Question: I can't understand how I can shift bits correctly in my C++ code:
'''
uint64 iSteamId = FCString::Atoi(*gz_pid);
uint8 UniverseAccount = (iSteamId << 56) & 0xFF; // X
uint8 LowestBit = (iSteamId >> 63) & 0xFF; // Y
uint32 AccountNumber = (iSteamId << 32) & 0x7FFFFFF; // Z
gz_SteamId += "STEAM_" + FString::FromInt(UniverseAccount) + ":" + FString::FromInt(LowestBit) + ":" + FString::FromInt(AccountNumber);
'''
The image shows how you can read some recommendations from Steam how it must be done:

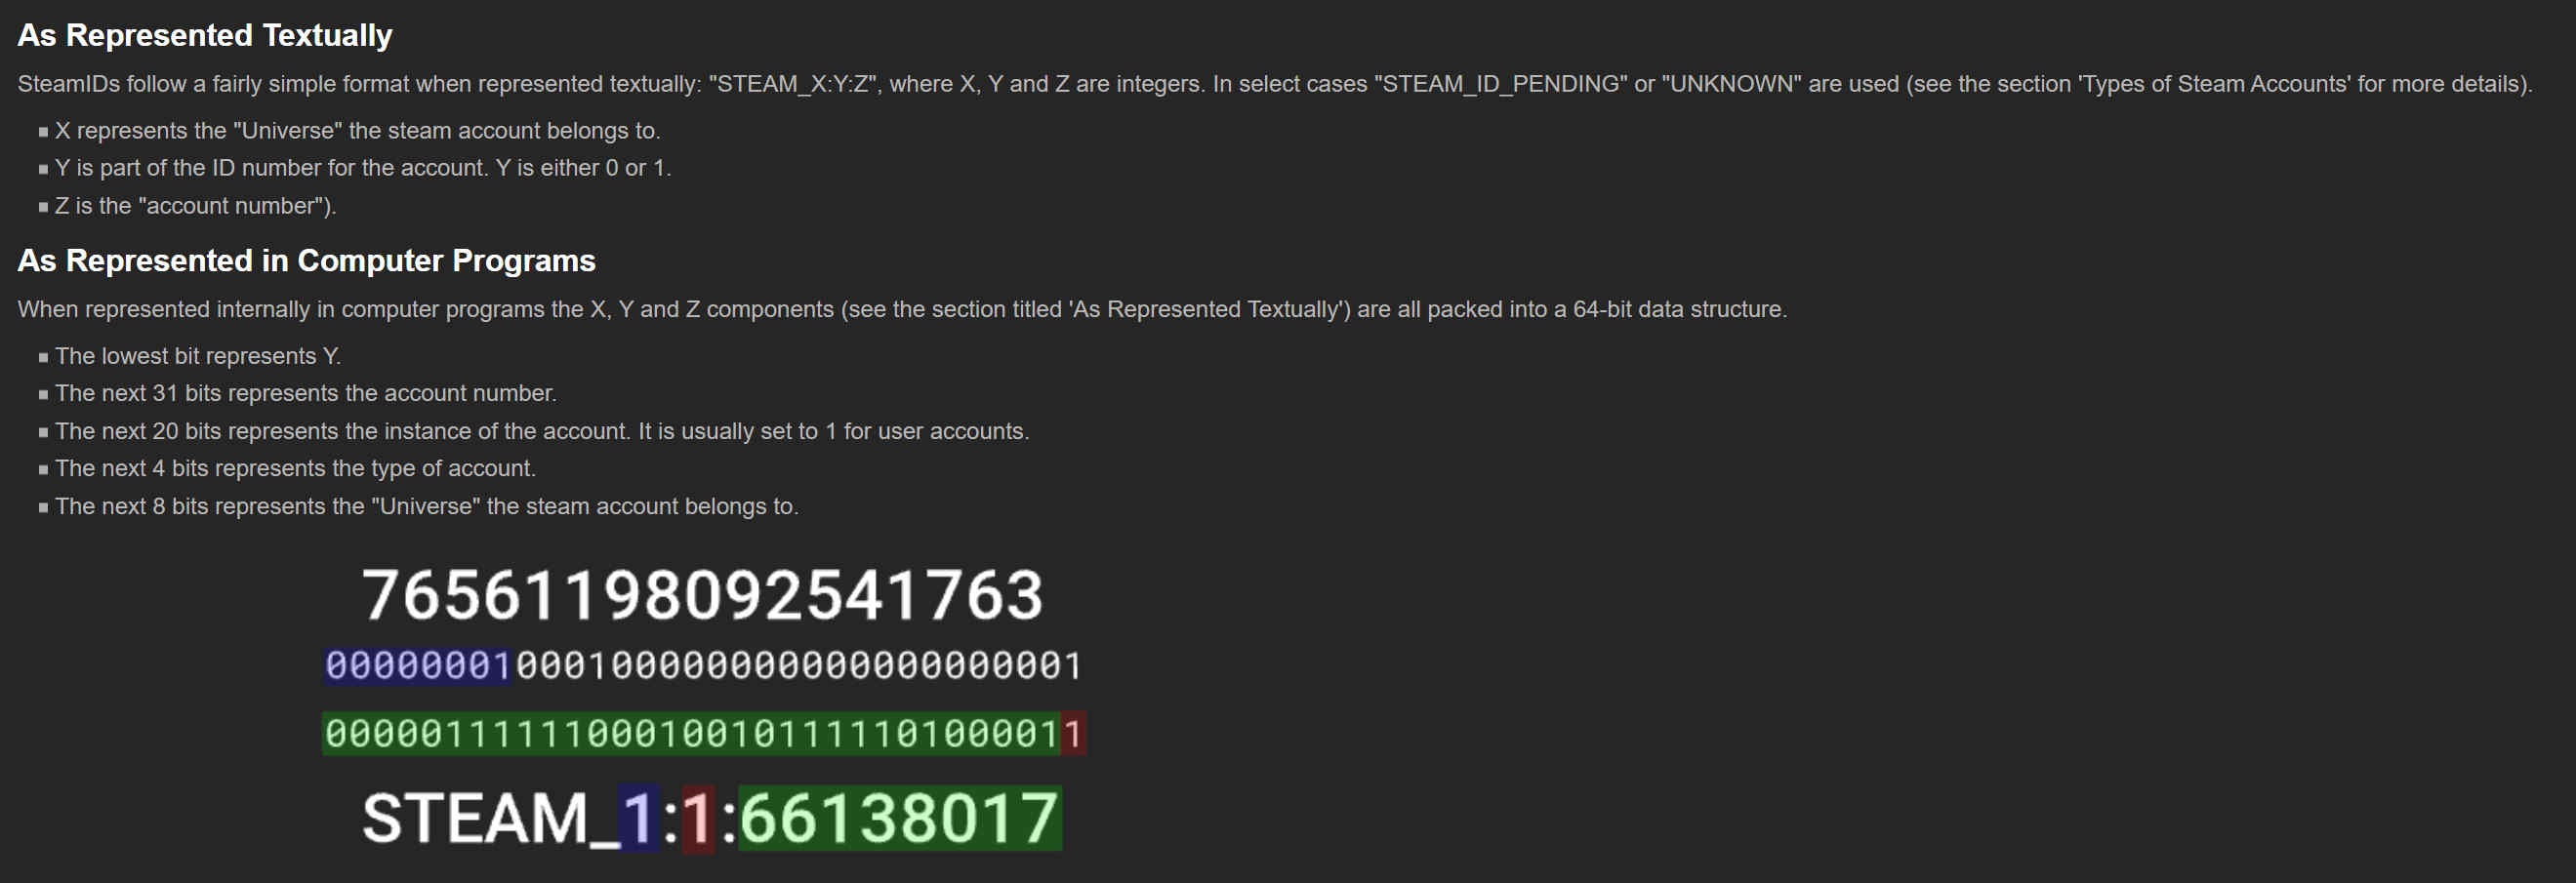
Answer: You seem to be misunderstanding how bits and shift work in C++.
To begin: The lowest (least significant) bit is number '0'. On a 64-bit number the highest (most significant) bit is number '63'.
Shifting to the moves high bits to the lower positions, filling up with zero bits at the top. Shifting to the move bits to the higher positions, filling up with zero bits at the bottom.
If you have the byte '0b1000000' (decimal '128') and shift it one position to the (with '>>') you get '0b01000000' (decimal '64').
If you have the byte '0b00000001' (decimal '1') and shift it one position to the (with '<<') you get '0b00000010' (decimal '2').
---
For your problem:
The lowest bit doesn't need any shift to be had, it's always the lowest bit which you get with e.g. 'iSteamId & 1'.
The next 31 bits you shift down one bit to remove the lowest bit, and mask with the the 31 lowest bits: '(iSteamId >> 1) & 0x7fffffff'.
For the top eight bits you shift down 56 bits and just let the compiler truncate the result: 'iSteamId >> 56'.
These shifts assumes Intel <URL>.